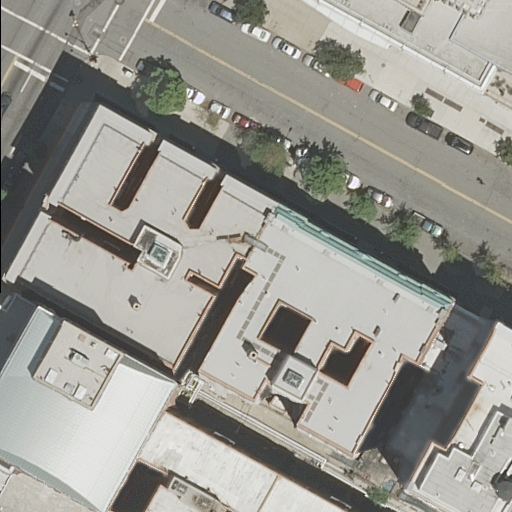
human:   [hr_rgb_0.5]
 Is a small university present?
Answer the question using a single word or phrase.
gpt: no

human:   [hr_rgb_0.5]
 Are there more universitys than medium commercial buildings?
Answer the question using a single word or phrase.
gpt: yes

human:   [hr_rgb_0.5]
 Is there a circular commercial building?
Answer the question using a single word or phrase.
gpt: no

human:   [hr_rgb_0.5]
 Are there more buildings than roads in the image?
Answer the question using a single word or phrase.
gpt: yes

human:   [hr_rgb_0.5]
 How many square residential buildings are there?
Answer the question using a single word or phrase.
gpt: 0

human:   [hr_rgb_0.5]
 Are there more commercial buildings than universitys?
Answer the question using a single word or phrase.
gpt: no

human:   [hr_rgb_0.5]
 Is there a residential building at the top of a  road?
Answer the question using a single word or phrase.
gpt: yes

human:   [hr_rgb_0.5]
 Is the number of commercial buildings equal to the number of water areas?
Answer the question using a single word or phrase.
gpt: yes

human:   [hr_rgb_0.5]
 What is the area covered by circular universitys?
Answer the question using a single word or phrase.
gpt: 0m2

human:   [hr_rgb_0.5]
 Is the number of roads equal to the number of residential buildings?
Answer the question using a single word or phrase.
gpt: no

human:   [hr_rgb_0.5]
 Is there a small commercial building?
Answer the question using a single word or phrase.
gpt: no

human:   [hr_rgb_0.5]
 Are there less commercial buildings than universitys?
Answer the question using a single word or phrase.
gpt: yes

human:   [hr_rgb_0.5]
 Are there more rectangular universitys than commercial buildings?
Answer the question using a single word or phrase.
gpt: yes

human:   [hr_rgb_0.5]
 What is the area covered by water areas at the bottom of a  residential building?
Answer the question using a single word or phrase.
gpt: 0m2

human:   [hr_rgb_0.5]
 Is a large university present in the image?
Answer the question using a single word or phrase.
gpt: yes

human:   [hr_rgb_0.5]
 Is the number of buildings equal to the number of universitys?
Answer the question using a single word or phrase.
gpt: no

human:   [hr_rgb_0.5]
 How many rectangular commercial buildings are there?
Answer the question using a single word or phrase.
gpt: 0

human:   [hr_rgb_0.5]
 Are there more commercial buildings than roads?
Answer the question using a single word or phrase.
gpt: no

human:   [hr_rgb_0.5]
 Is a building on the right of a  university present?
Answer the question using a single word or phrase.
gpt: no

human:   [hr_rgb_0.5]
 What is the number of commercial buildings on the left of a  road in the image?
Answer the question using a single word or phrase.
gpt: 0

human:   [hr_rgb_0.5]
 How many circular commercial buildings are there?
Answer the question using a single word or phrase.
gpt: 0

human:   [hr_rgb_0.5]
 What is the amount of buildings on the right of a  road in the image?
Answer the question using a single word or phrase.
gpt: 6

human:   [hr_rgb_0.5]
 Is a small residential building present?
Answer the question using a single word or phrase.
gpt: yes

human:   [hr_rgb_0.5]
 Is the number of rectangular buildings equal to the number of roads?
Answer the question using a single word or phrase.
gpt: no

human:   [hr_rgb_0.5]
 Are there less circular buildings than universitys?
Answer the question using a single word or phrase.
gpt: yes

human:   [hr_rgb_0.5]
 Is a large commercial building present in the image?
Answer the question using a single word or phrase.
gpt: no

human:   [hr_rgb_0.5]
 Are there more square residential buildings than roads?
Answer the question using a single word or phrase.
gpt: no

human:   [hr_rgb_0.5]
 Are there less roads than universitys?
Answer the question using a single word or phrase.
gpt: no

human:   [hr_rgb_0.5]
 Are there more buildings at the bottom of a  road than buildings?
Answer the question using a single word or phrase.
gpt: no

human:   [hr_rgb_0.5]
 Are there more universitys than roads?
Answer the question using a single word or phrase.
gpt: no

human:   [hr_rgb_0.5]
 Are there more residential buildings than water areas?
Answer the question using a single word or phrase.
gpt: yes

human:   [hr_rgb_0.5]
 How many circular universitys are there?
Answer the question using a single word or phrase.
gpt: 0

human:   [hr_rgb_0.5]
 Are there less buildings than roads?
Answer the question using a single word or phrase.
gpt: no

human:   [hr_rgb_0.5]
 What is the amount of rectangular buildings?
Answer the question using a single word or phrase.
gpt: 2

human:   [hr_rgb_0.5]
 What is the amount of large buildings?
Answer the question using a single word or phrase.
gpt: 3

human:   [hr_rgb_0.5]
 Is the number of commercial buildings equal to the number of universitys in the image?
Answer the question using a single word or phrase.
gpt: no